Aerial crown-view tile of a tropical tree (Barro Colorado Island, Panama), acquired 20250616:
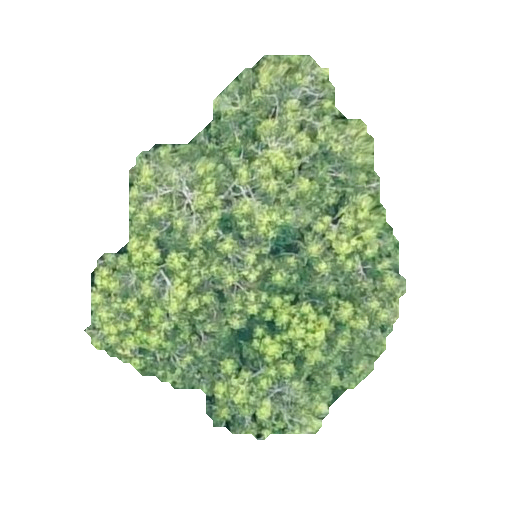
Species: Guatteria lucens
GBIF accepted scientific name: Guatteria lucens
Crown area: 117.665 m²